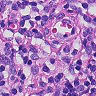
Metastatic tissue present: no